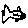
Label: fish